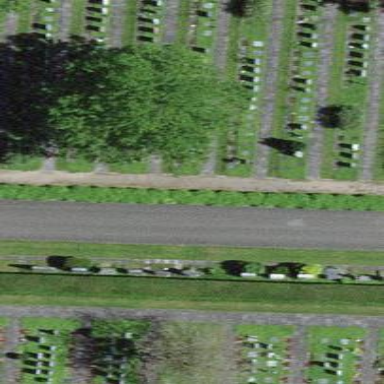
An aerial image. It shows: Graveyard.